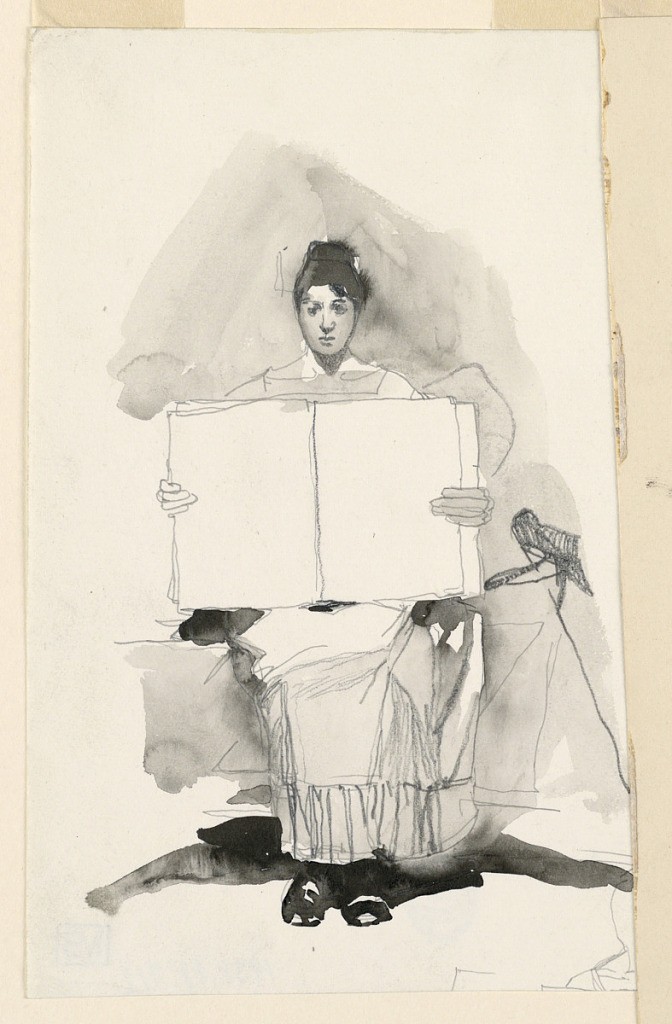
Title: Study of a Young Woman
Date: ca. 1880
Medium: Brush and black ink, graphite on paper
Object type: Drawing
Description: Vertical rectangle. Study of a young woman sitting upon a sofa and holding an open book toward the spectator. Fragments of graphite sketches beside.